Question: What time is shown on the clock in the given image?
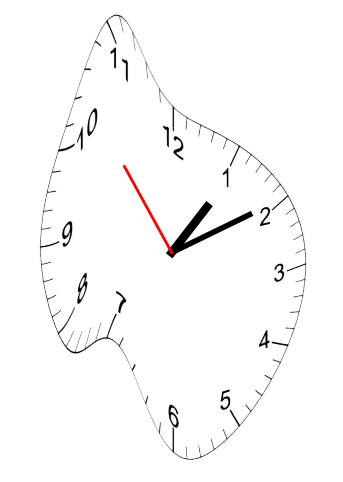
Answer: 01:09:53